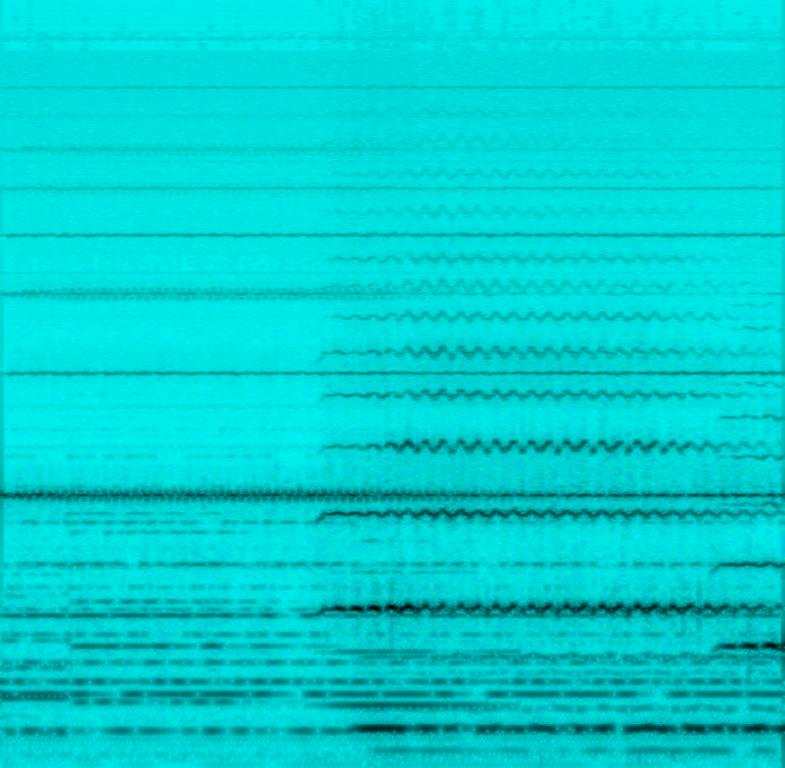
A high pitched long note is playing along with other synthesizer pad sounds to create a bizarre and  mildly creepy atmosphere. A synthesizer lead is playing a disharmonious melody. The sounds are full of reverb and delay. This song may be playing in an alien arrival movie scene.